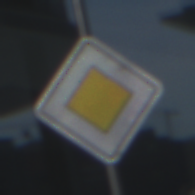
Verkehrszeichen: Vorfahrtsstrasse
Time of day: MorningAfternoon
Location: Outdoor (Urban)
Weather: PartlyCloudy
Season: NotSpecified
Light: Natural